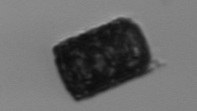
Label: Paralia_sulcata